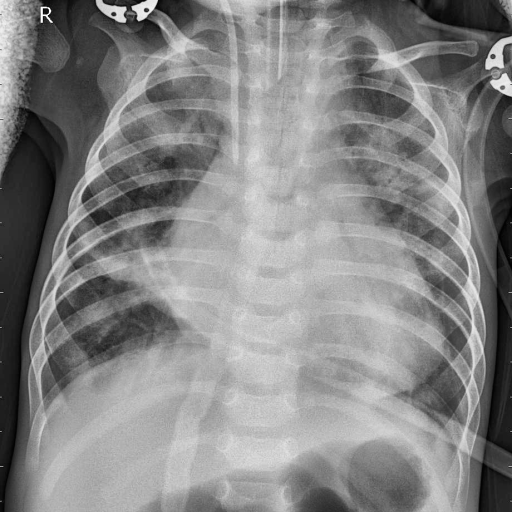
Finding: PNEUMONIA